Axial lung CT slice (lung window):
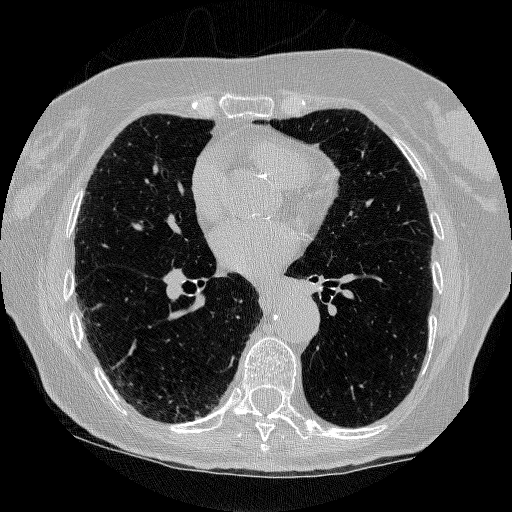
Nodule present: no